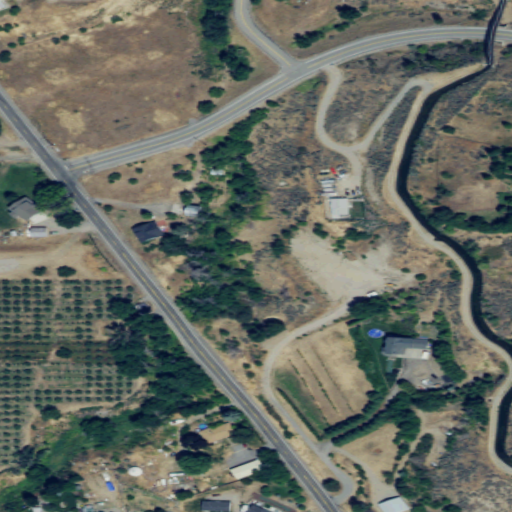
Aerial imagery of valley in Washington named Warm Springs Canyon containing low intensity development, medium intensity development, open development, cultivated crops, and shrub